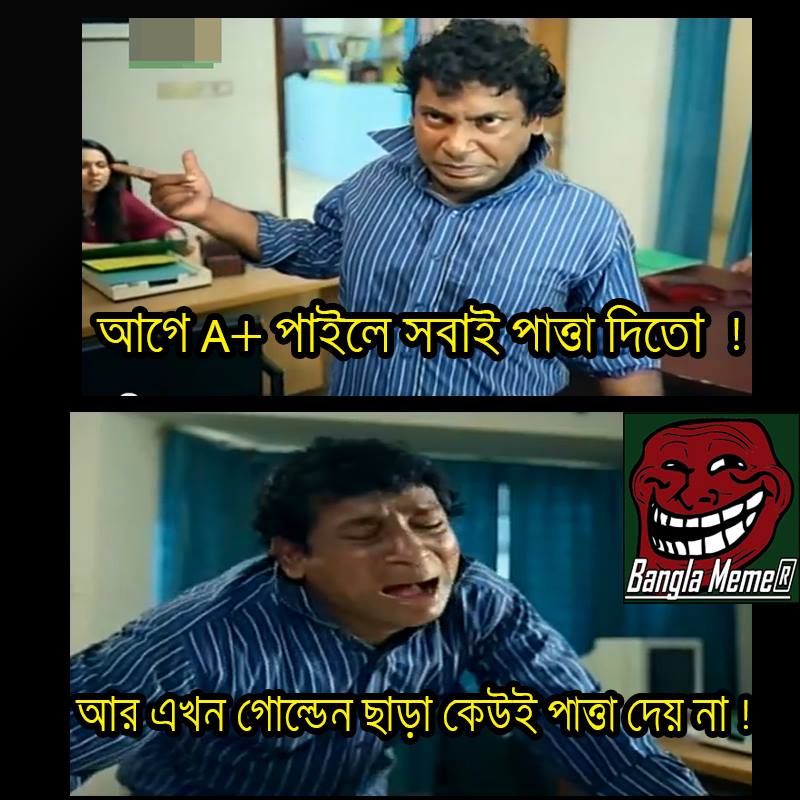
Caption: আগে A+ পাইলে সবাই পাত্তা দিতো !    আর এখন গোল্ডেন ছাড়া কেউই পাত্তা দেয় না !
Label: non-hate